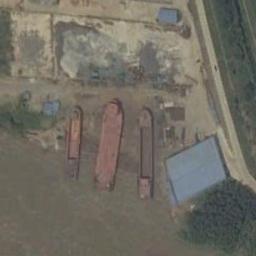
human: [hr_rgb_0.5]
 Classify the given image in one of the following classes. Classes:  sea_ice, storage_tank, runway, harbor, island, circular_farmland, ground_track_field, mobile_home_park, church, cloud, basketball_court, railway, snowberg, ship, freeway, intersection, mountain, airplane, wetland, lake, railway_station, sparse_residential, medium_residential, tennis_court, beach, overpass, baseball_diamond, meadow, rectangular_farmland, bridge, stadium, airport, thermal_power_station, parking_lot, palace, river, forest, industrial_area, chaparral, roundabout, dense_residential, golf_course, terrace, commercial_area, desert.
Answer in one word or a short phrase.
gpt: ship